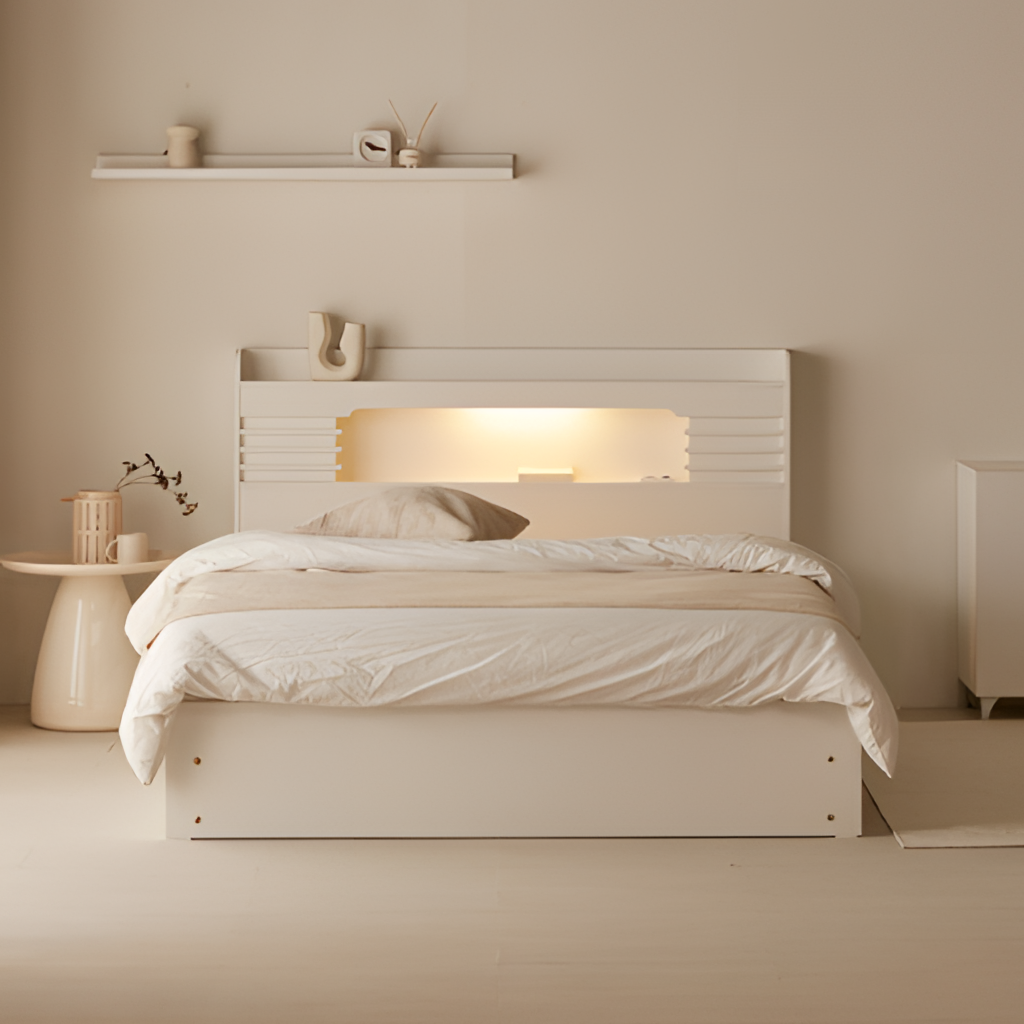
bedroom, white wood illuminated headboard bed, wood flooring, with plank pattern, paint wallpaper, with solid pattern, modern